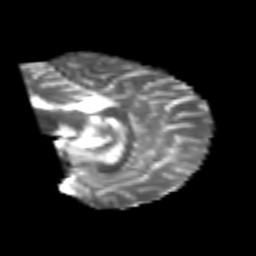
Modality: T2w
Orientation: sagittal
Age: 25
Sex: male
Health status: healthy